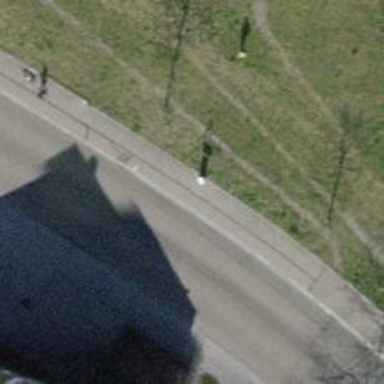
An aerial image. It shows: Bus stop with platform for public transport.